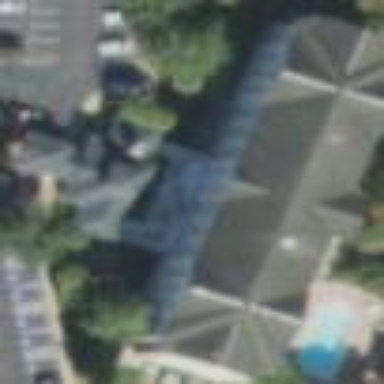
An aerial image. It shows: Hotel building.